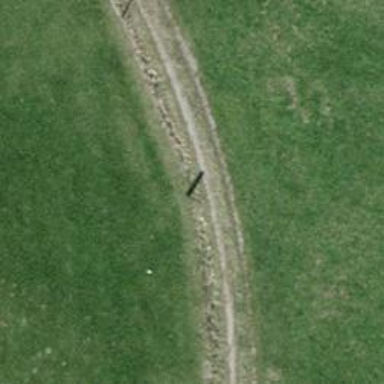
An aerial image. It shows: Track road with grade4 tracktype.